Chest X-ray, PA view. Patient: 75 years old, sex F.
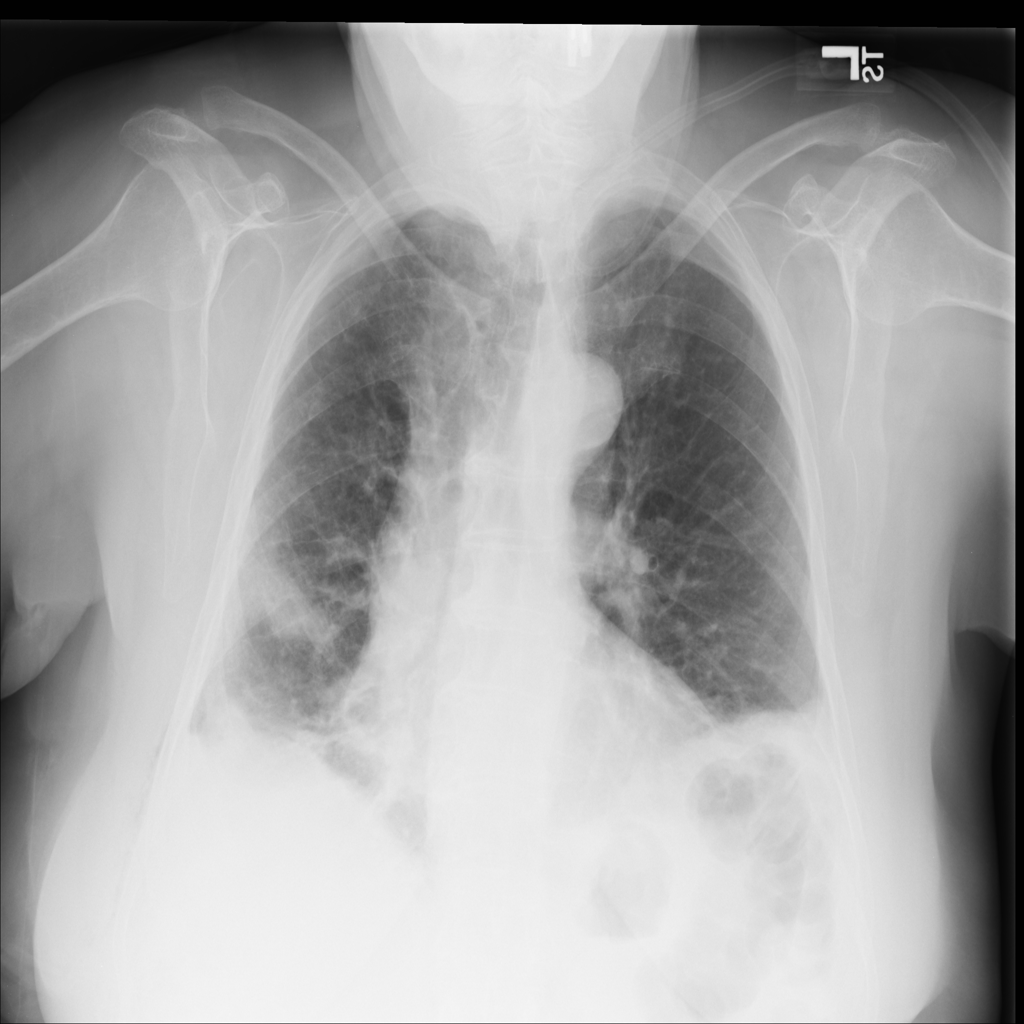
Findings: Emphysema